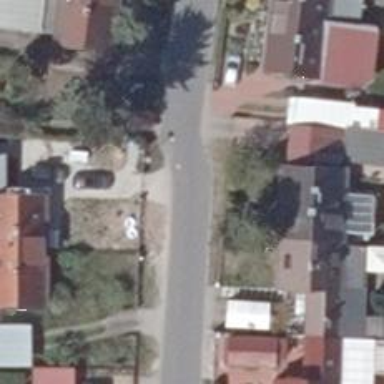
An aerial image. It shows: Smooth asphalt road in residential area.